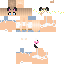
A female human skin with pale skin, wearing blonde long hair dressed in a blue tshirt and black pants, featuring a closed mouth.